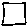
Label: square